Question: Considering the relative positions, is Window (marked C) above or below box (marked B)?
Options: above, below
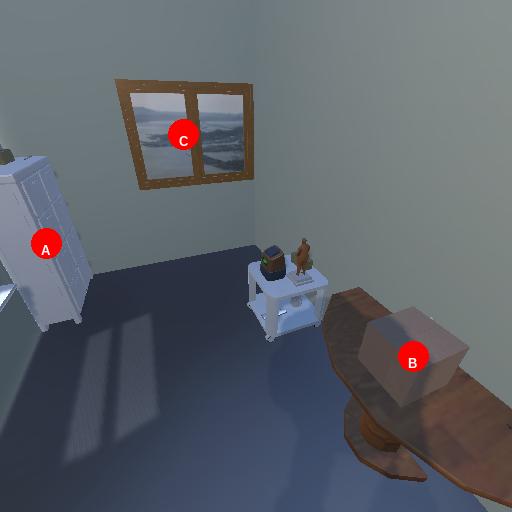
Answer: above